Field crop: tomato
Growth stage: 2
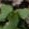
Species: solanum